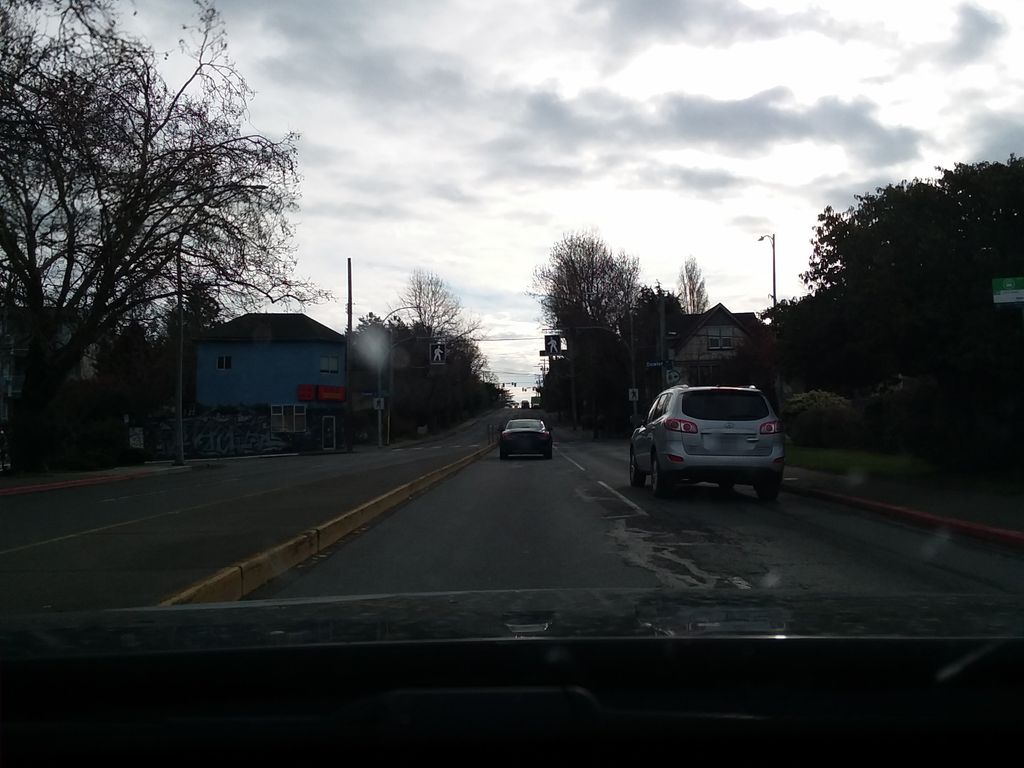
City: victoria